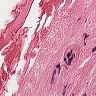
Metastatic tissue present: no